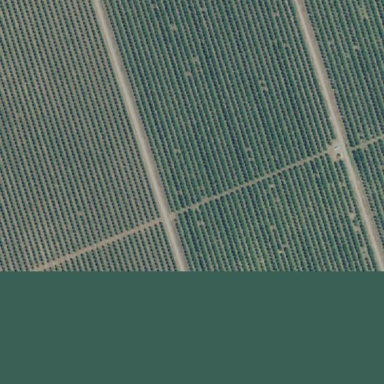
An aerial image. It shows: Orchard.